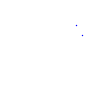
Particle: kaon